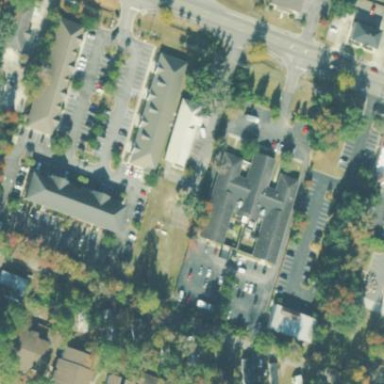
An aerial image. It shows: Healthcare facility identified as hospital.